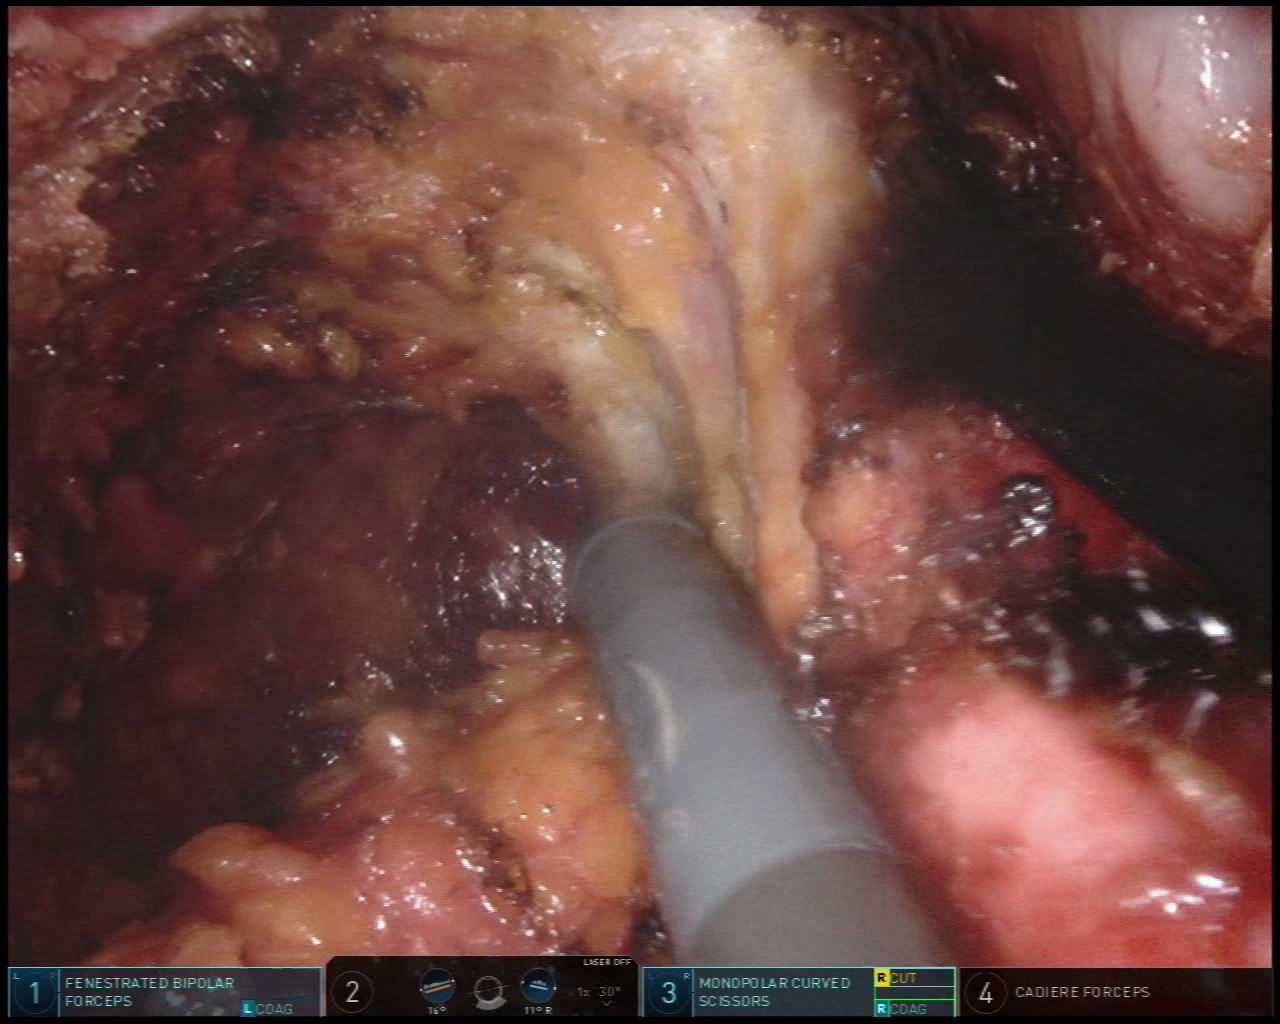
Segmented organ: vesicular_glands
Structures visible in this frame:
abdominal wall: no
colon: no
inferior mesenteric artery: no
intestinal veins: no
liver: no
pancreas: no
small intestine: no
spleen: no
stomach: no
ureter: no
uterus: no
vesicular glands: yes